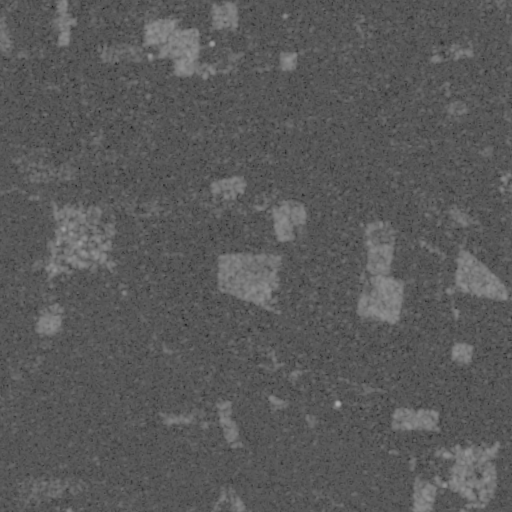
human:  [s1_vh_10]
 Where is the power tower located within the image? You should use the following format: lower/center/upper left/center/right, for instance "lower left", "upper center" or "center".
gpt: The power tower is located in the lower left of the image.
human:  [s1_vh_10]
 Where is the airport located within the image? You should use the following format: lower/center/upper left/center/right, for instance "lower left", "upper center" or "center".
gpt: There is no airport in the image.

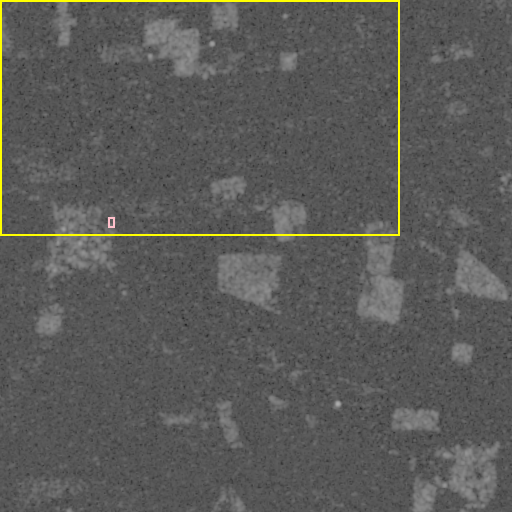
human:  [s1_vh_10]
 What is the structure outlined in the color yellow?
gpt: The structure outlined in yellow is a crop field.
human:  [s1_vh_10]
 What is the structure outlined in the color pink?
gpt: The structure outlined in pink is a park.
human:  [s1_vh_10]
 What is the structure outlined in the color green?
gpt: There is no green outline.